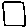
Label: square